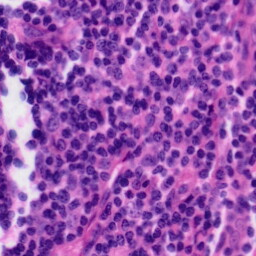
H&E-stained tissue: Tonsil